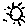
Label: sun